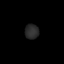
Tissue: lung
Cell type: Endothelial cells
Senescence score: 0.9108
Nuclear area (px): 204
Mean DAPI intensity: 41.642